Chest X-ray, PA view. Patient: 27 years old, sex F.
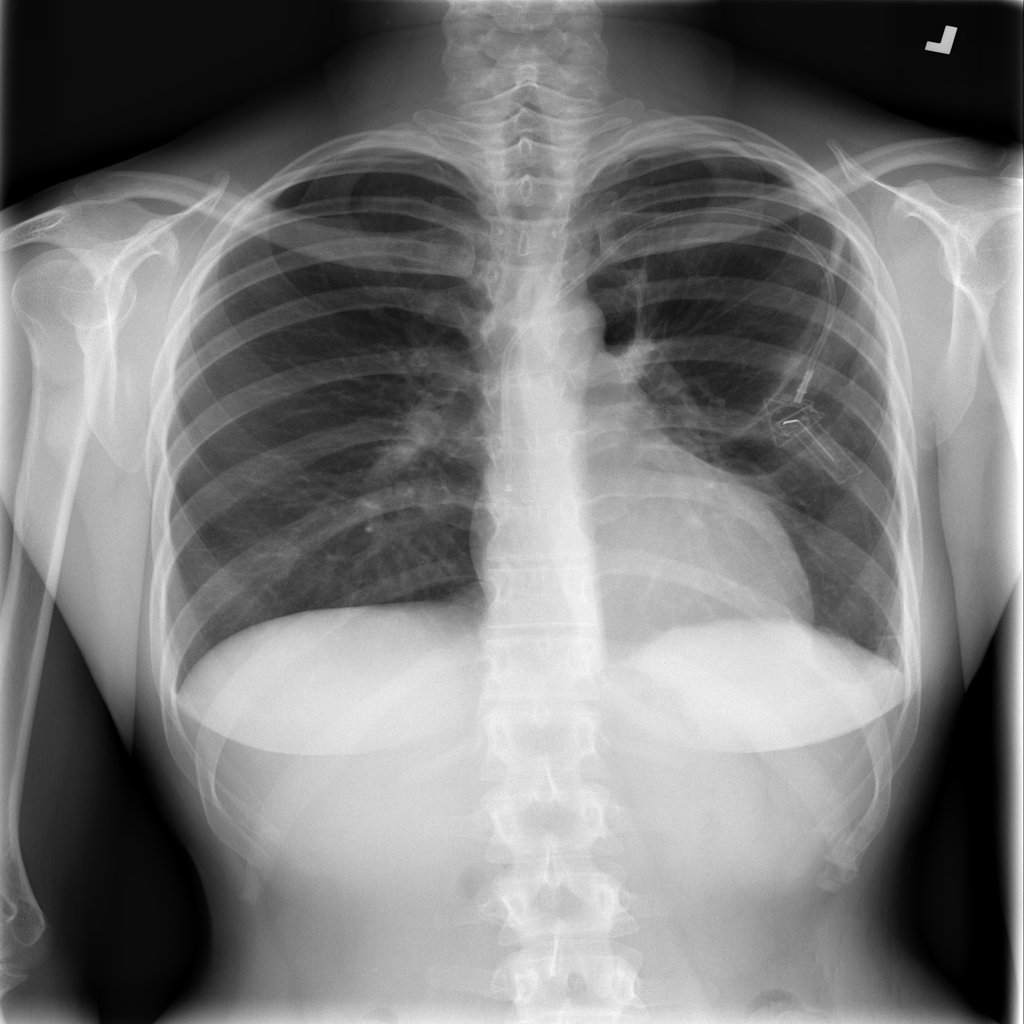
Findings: No Finding